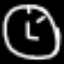
Label: clock